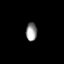
Tissue: prostate
Cell type: B cells
Senescence score: 0.2944
Nuclear area (px): 196
Mean DAPI intensity: 150.592